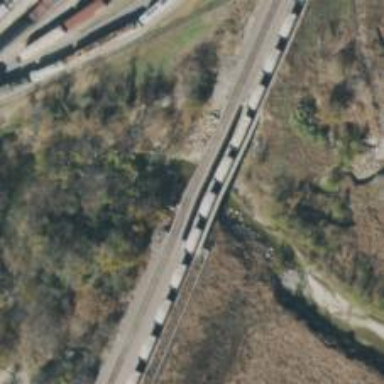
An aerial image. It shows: Railway bridge over siding rail track.